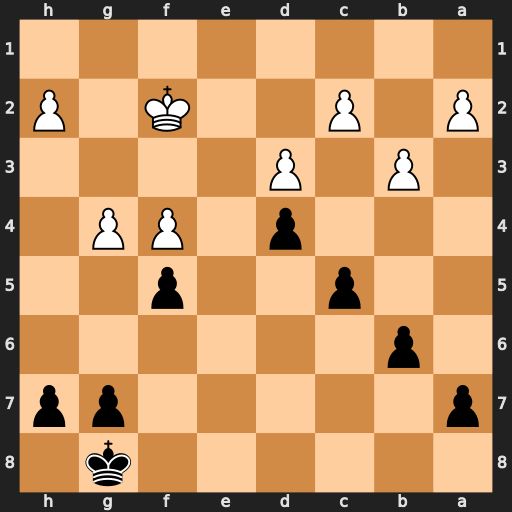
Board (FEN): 6k1/p5pp/1p6/2p2p2/3p1PP1/1P1P4/P1P2K1P/8
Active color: b
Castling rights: -
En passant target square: -
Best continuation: fxg4 Kg3 h5 Kh4 g6